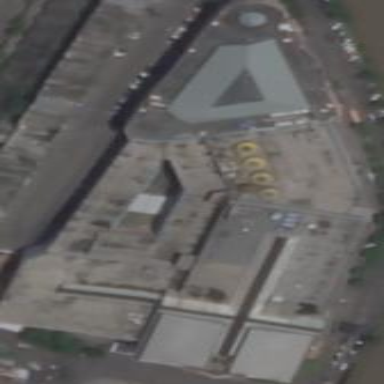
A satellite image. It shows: Mall with concrete roof.